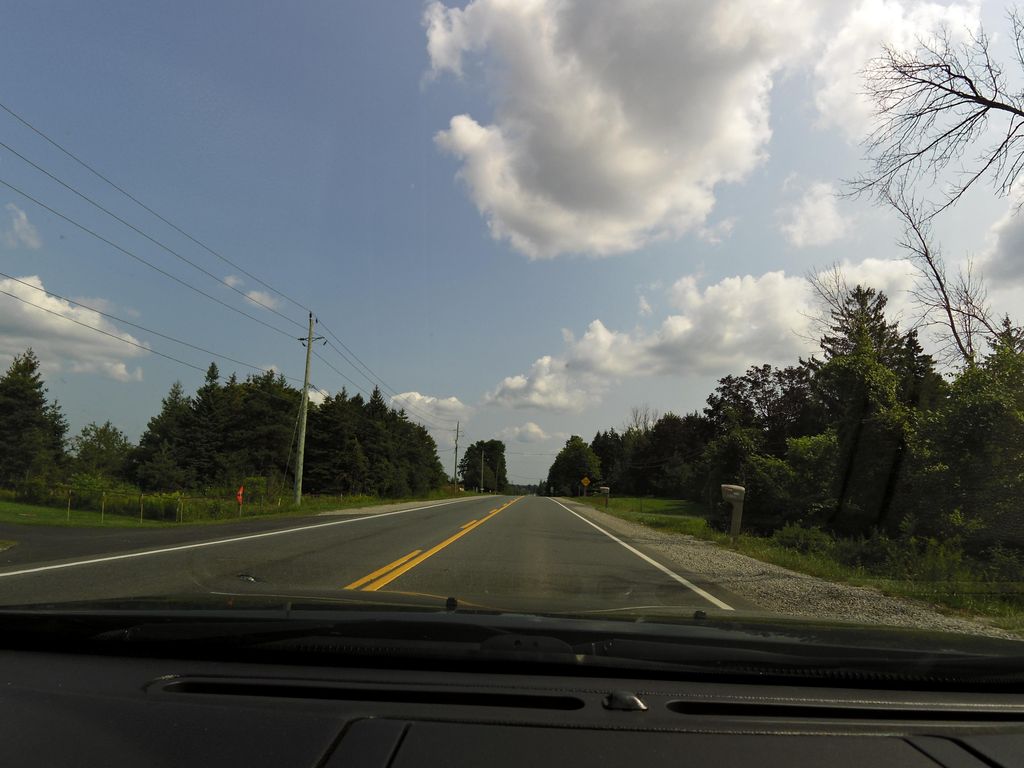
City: kitchener-waterloo